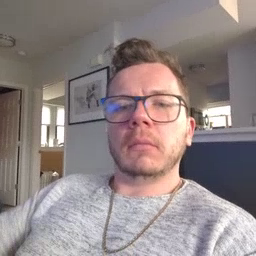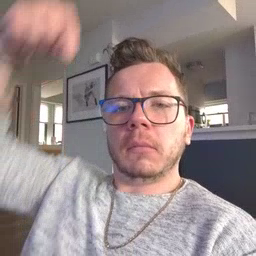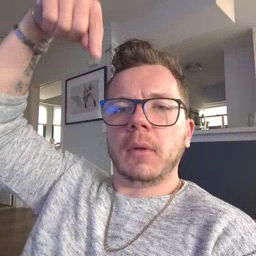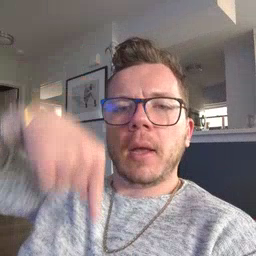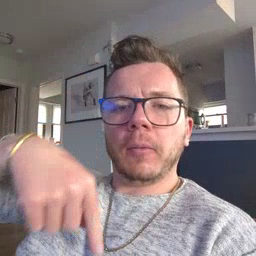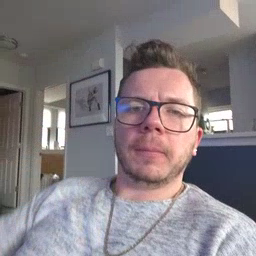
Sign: down